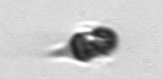
Label: Mesodinium